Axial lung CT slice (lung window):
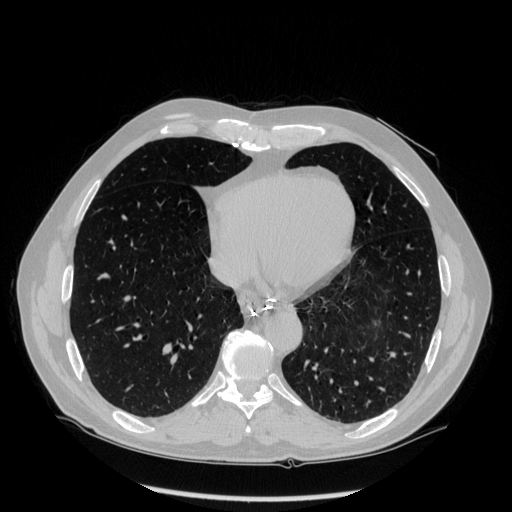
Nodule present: no